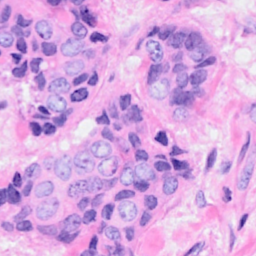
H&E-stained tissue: Breast